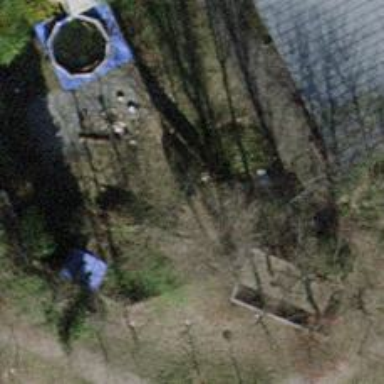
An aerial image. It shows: Treehouse in the playground.